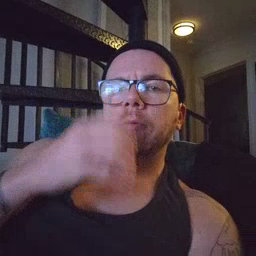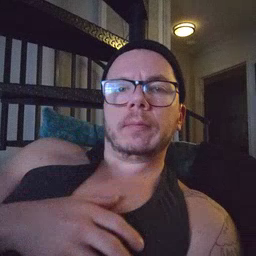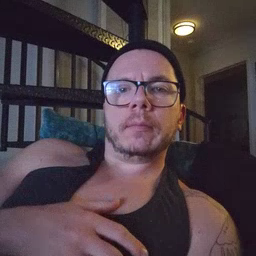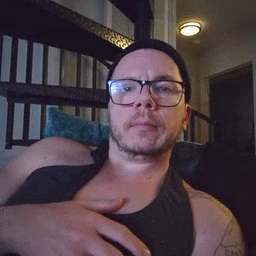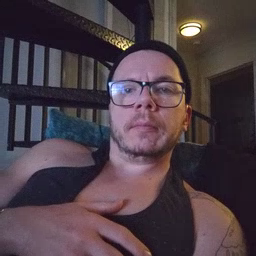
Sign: clown